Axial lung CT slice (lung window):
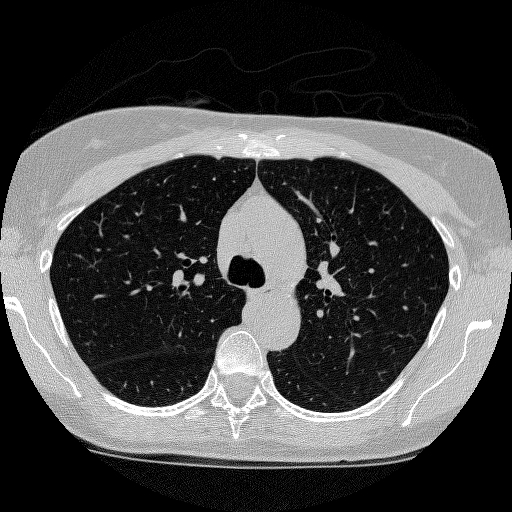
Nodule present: no